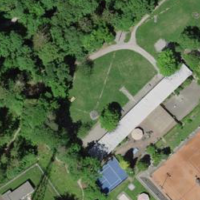
EUNIS habitat code: 53
Species observed at this site:
Plantago major